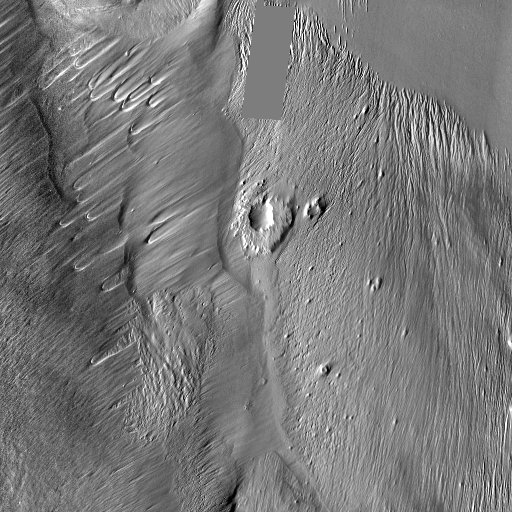
Crater classes present: Background, Other